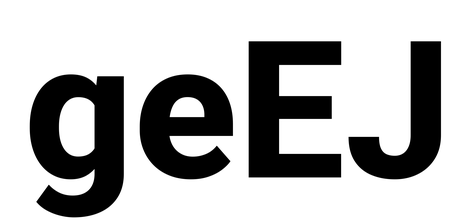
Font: Roboto_ExtraBold